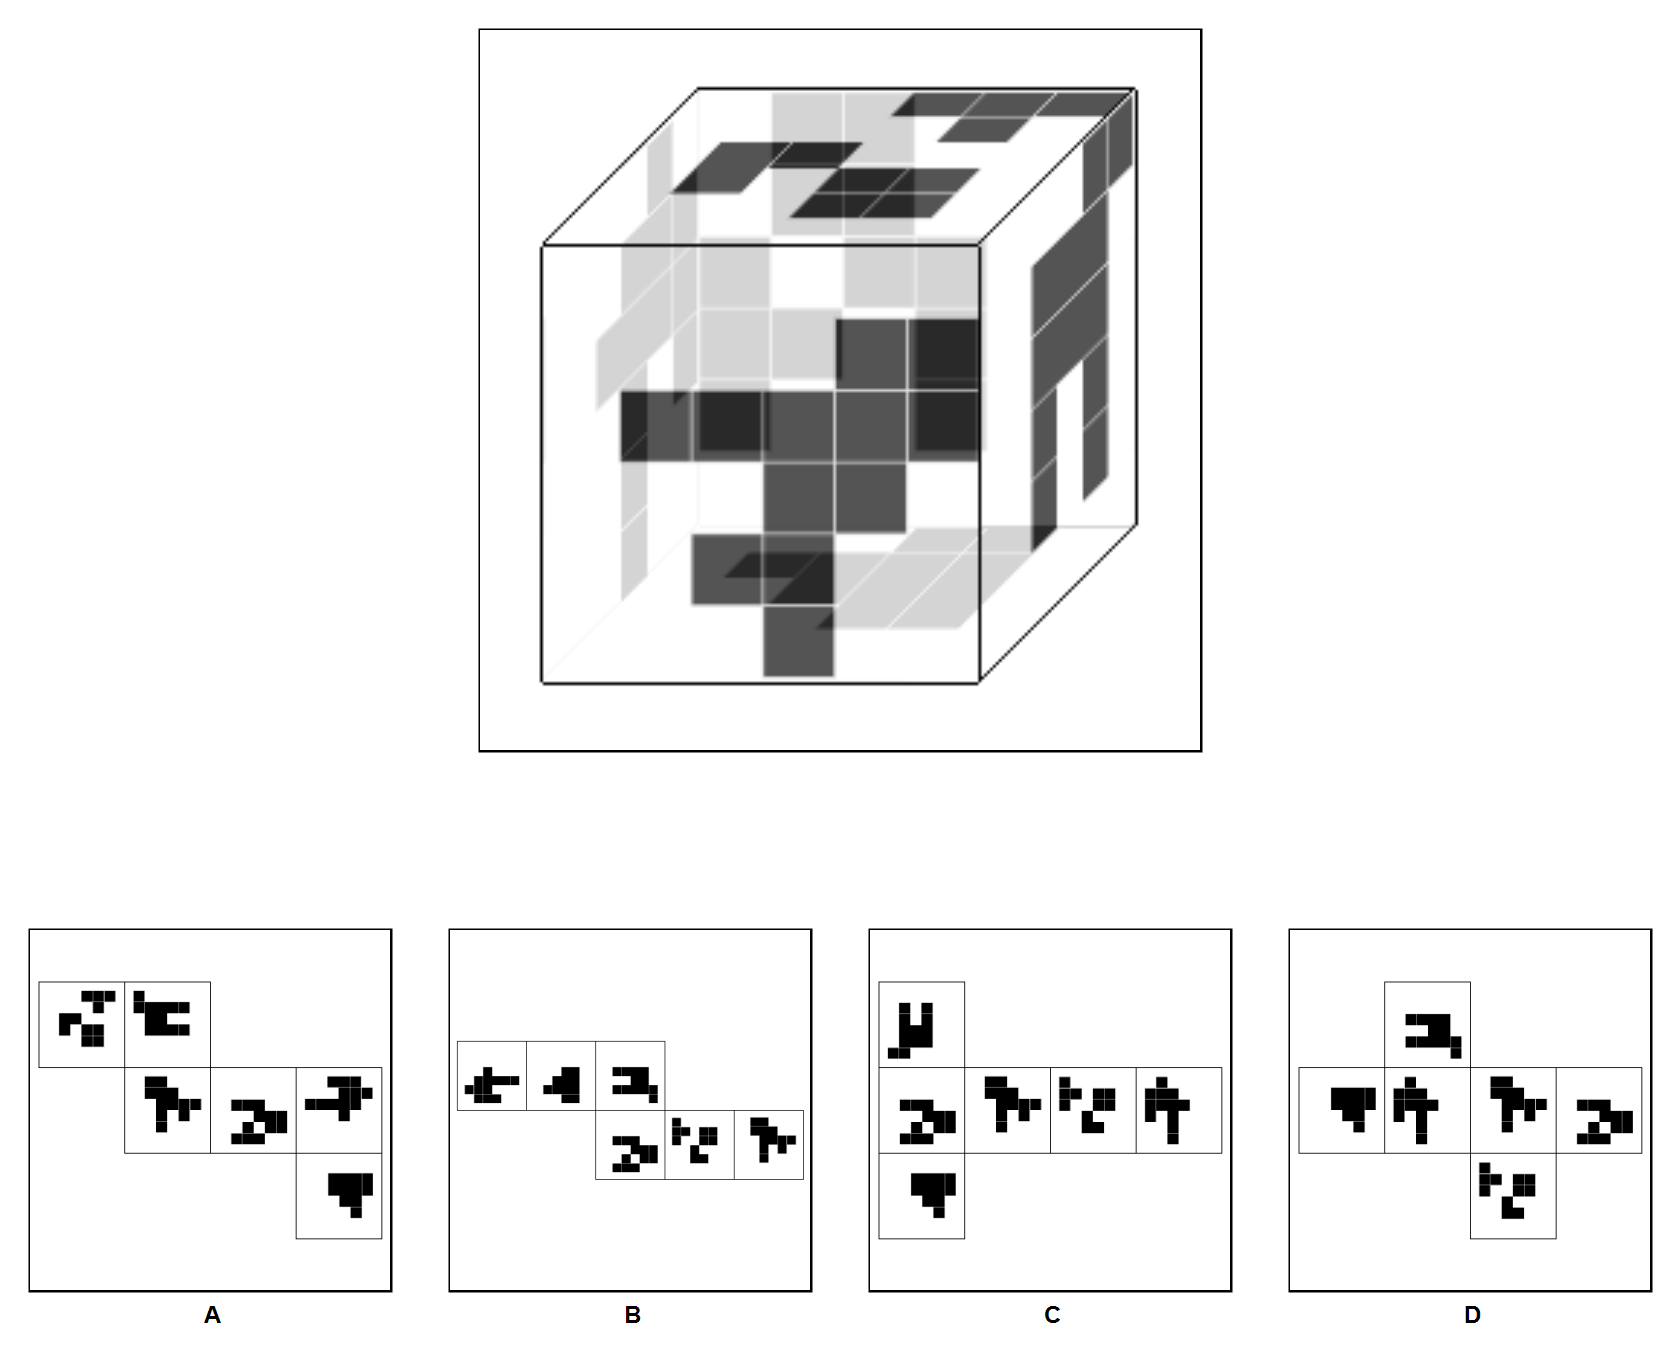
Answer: B